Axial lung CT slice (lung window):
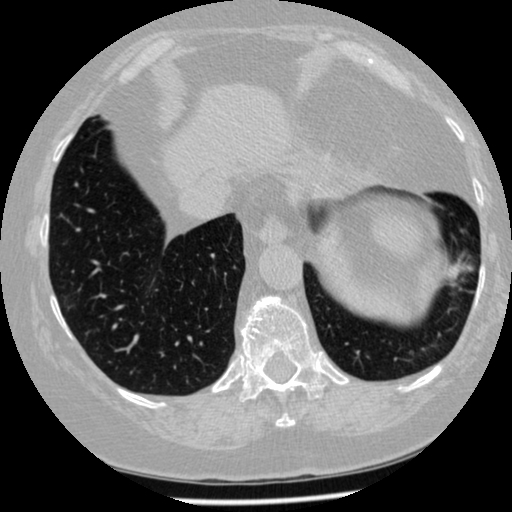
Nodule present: no